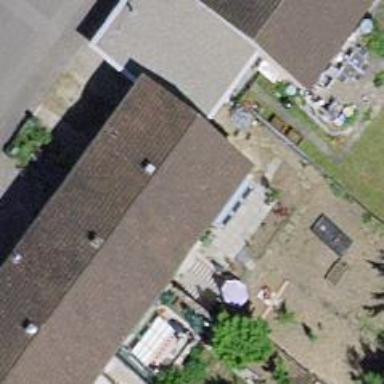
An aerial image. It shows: Terraced house with gabled roof.